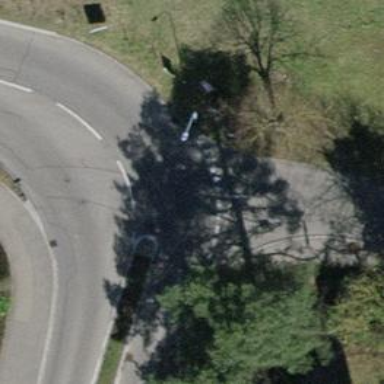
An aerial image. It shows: Road with "give way" sign.